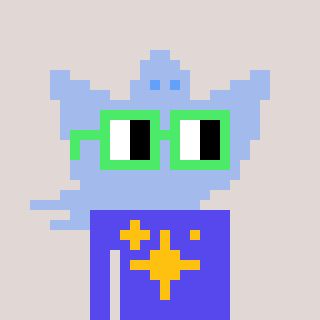
a pixel art character with square light green glasses, a ghost-B-shaped head and a computerblue-colored body on a warm background